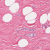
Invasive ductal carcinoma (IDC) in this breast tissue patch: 0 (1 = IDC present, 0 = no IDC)